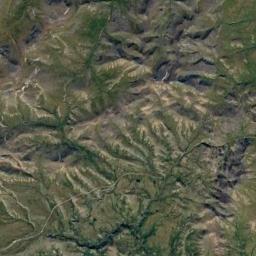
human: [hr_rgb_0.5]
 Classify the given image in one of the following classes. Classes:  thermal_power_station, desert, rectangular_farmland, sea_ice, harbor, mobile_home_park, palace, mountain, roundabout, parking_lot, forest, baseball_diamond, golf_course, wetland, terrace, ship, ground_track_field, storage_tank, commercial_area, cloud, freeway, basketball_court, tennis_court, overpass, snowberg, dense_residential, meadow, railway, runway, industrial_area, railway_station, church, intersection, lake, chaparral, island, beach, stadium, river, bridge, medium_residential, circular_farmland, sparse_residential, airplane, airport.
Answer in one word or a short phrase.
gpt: mountain